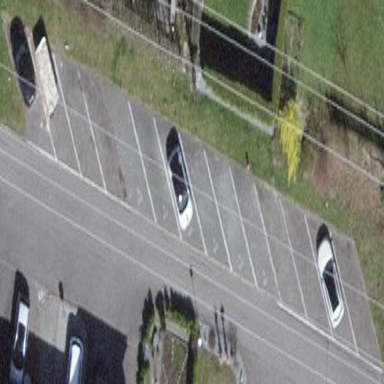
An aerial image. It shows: Parking available on the street side.